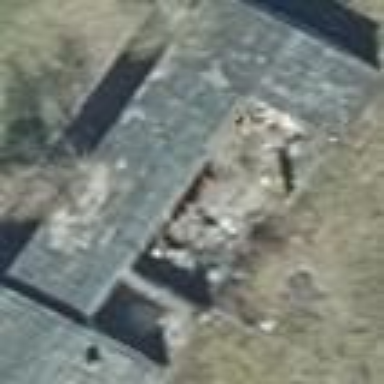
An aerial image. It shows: Ruins of building.